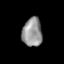
Tissue: lung
Cell type: Epithelial cells
Senescence score: 0.5497
Nuclear area (px): 562
Mean DAPI intensity: 147.746